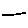
Label: line